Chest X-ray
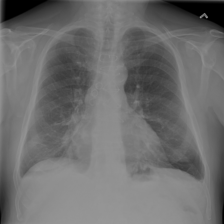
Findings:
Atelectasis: negative
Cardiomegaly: negative
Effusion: negative
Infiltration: positive
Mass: negative
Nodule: negative
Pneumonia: negative
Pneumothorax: negative
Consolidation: negative
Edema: negative
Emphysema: negative
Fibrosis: positive
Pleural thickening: positive
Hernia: negative